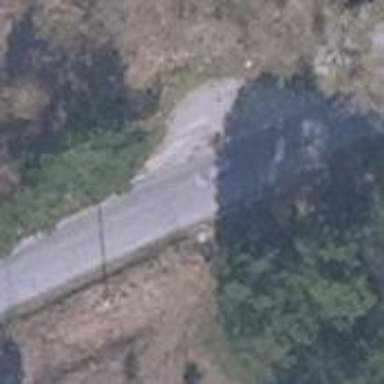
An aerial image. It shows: Smooth asphalt road in residential area.